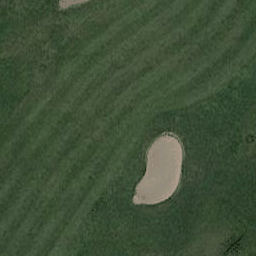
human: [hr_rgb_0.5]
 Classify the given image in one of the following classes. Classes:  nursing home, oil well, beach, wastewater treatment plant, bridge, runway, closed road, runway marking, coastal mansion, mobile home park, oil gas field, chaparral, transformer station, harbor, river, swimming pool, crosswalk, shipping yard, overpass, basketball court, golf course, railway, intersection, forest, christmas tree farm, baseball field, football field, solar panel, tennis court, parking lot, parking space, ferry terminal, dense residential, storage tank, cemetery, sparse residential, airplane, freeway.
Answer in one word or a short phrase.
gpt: golf course